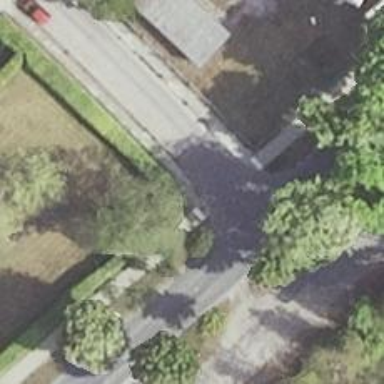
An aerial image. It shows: Residential road with asphalt surface. There are sidewalks on both sides of the road.